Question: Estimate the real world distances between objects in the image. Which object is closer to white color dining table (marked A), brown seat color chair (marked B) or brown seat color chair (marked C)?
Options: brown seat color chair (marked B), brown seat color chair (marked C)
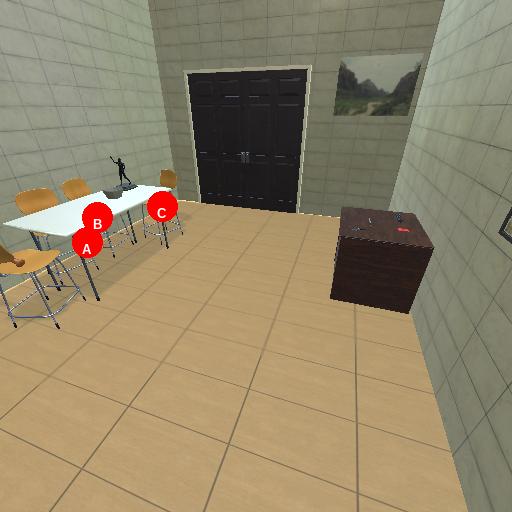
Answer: brown seat color chair (marked B)